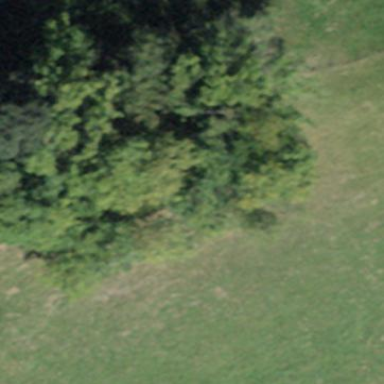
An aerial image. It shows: Forest area.